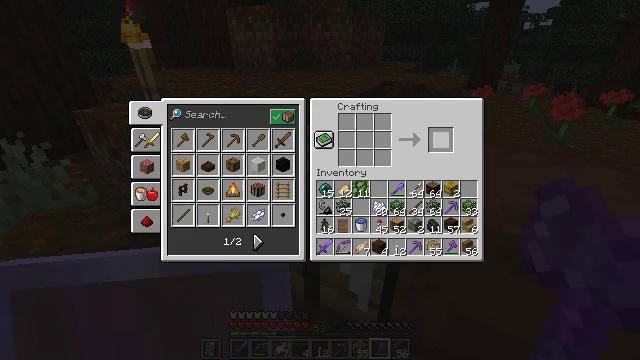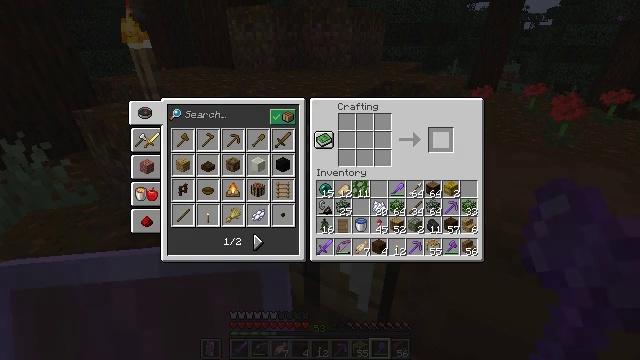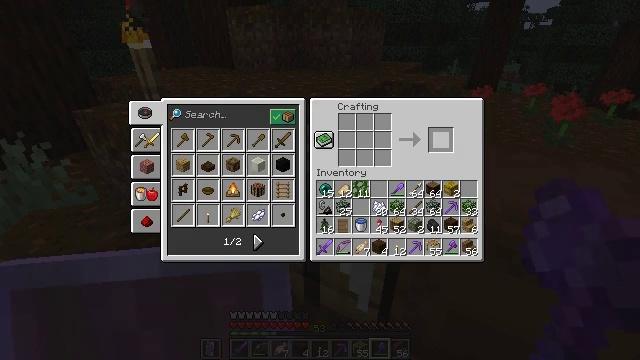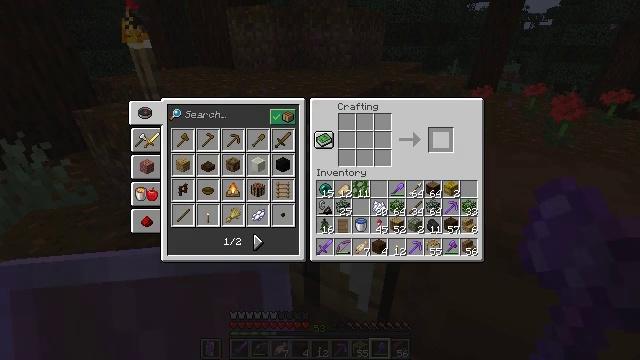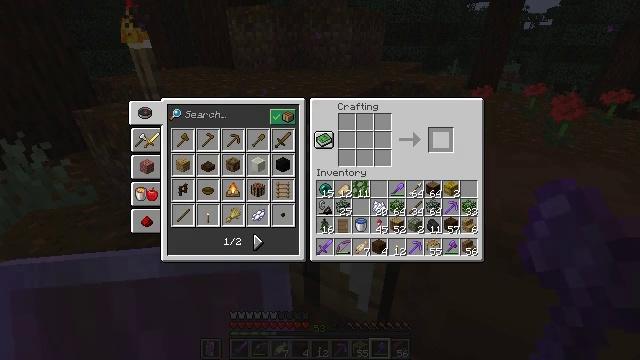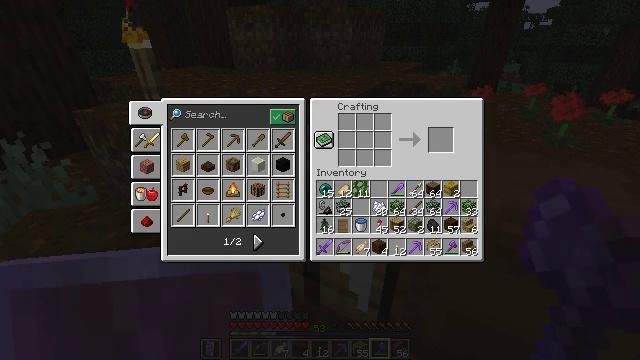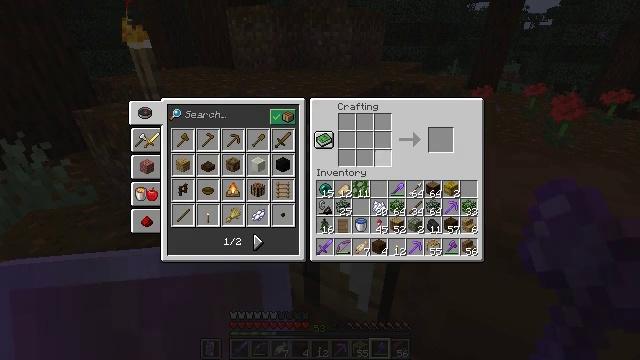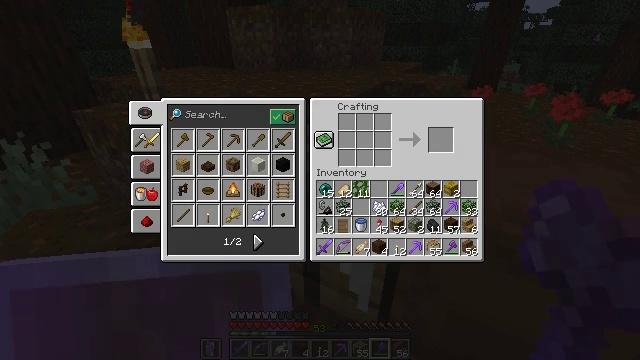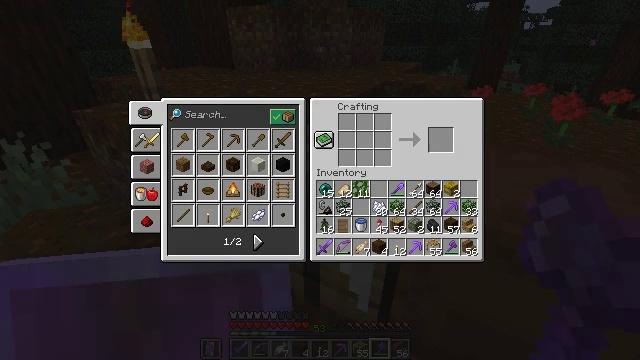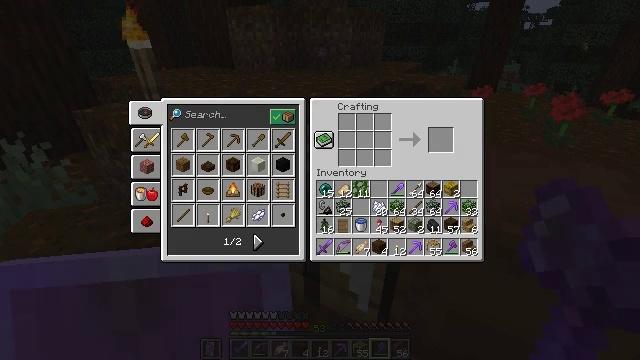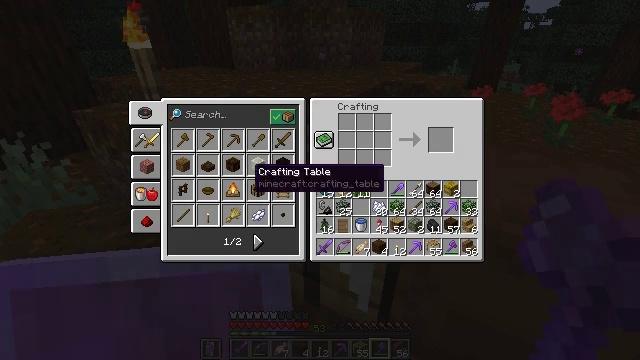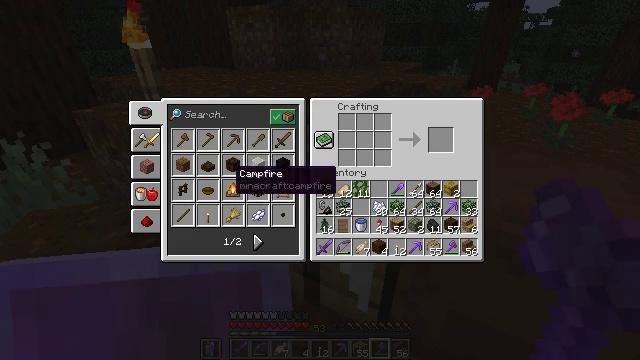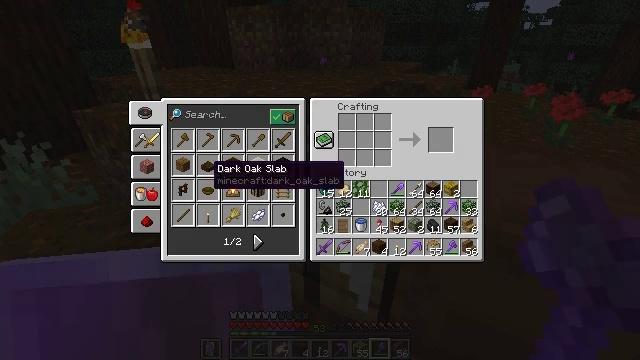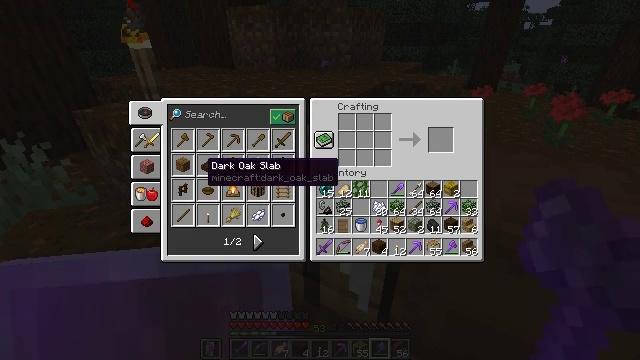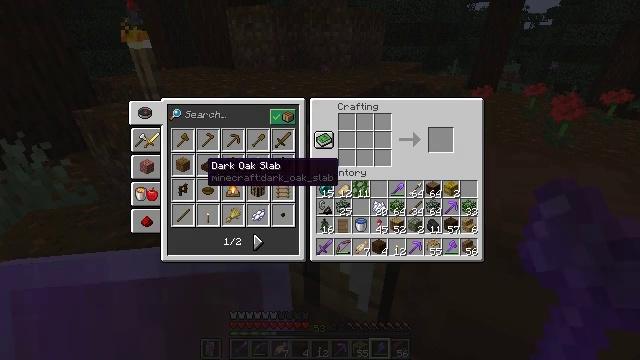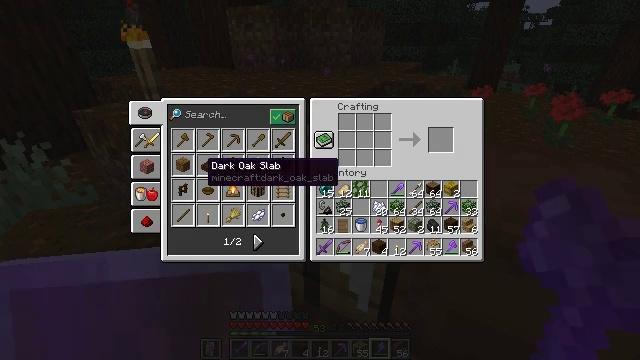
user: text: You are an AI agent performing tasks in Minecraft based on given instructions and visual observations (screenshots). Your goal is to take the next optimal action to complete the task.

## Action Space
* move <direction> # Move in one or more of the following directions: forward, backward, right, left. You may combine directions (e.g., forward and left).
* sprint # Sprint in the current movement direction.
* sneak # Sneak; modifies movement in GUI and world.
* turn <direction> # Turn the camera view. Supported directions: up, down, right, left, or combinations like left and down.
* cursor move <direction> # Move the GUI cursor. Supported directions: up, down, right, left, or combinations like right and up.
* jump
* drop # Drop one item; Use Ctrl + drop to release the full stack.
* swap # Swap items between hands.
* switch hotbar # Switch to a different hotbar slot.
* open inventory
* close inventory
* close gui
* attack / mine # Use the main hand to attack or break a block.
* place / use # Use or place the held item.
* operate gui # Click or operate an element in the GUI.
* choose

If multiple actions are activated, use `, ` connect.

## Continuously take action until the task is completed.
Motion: motion action
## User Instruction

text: Get dark oak slab by crafting with dark oak planks.
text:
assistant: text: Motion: no_op
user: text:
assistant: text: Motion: no_op
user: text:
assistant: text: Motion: no_op
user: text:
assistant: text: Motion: no_op
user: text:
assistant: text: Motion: turn left
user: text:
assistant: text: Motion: turn left and down
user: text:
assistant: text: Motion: turn left and down
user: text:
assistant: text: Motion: turn left
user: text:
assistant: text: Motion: turn left
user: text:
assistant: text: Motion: turn left
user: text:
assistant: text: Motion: turn left
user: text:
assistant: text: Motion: turn left
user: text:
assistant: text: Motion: no_op
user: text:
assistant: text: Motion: no_op
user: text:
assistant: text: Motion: no_op
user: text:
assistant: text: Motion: sneak, turn right
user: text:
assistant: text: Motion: sneak
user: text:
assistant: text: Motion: sneak
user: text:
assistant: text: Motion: sneak, turn left
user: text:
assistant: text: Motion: sneak
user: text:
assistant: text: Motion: sneak
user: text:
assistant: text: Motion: sneak
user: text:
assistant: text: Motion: sneak, attack / mine
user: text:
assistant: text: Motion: sneak, attack / mine
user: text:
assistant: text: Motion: sneak, attack / mine
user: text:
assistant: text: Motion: sneak, turn right
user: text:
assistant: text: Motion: sneak, turn right and up
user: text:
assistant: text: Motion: sneak
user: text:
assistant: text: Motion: sneak
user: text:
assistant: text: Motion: sneak